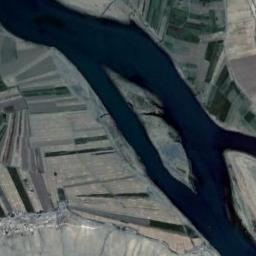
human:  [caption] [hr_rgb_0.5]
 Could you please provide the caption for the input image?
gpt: A curvy turquoise river with small islands and green and tan mixed fields on both sides .

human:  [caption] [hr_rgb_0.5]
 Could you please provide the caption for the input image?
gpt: There are many farmlands near the river with two islands .

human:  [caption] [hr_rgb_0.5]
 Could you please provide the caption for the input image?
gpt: The river goes through bare and green farmland .

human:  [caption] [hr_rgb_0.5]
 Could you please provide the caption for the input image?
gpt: The deep blue river has a channel bar and a tributary and the river goes through the farmland .

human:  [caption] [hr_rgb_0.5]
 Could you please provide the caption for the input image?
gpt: There are many neat places beside the river .